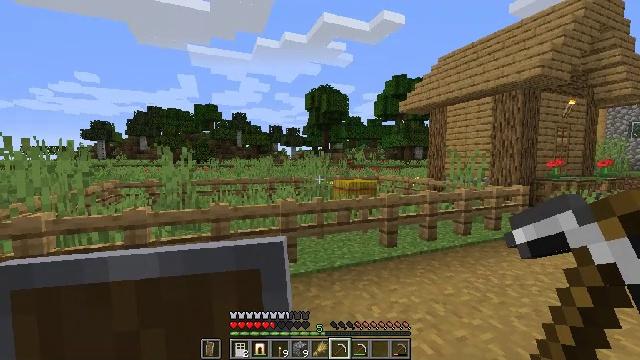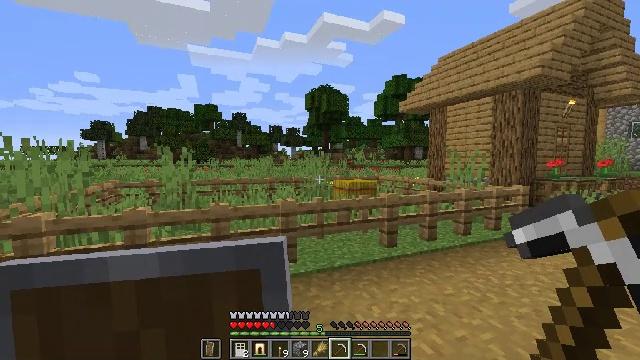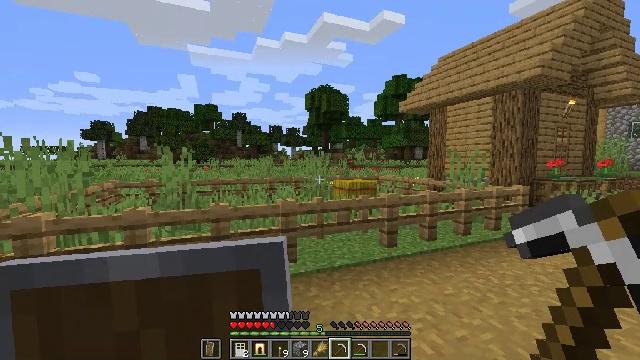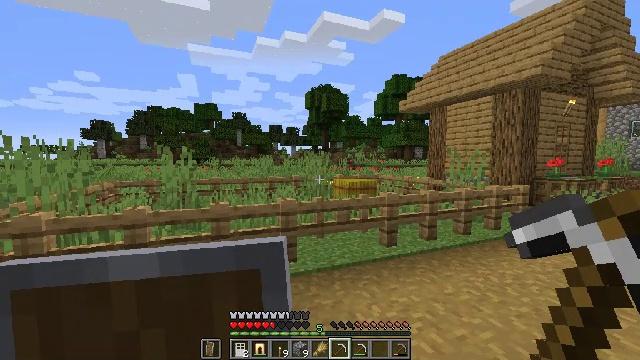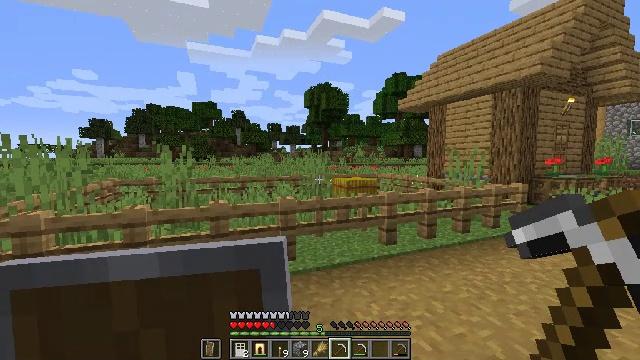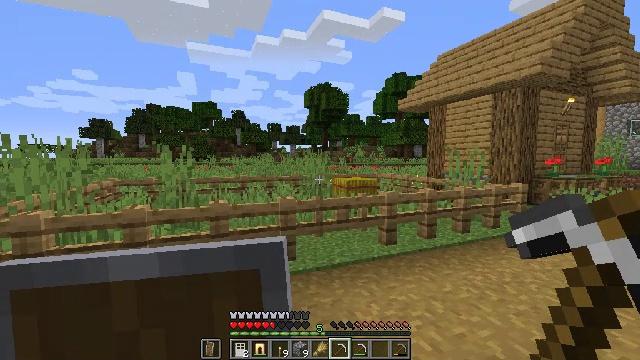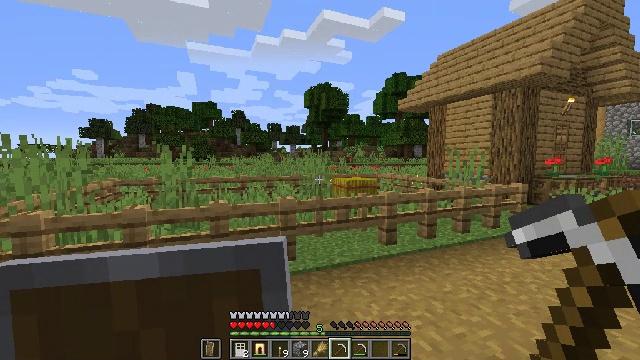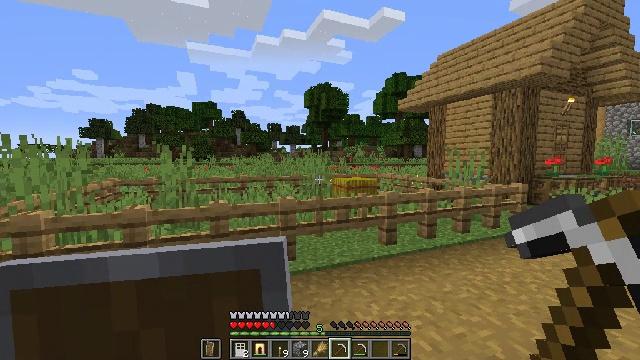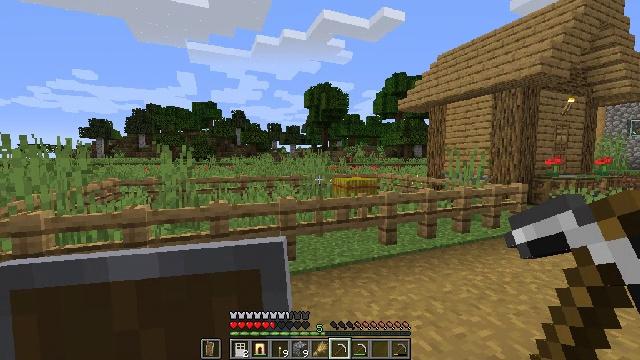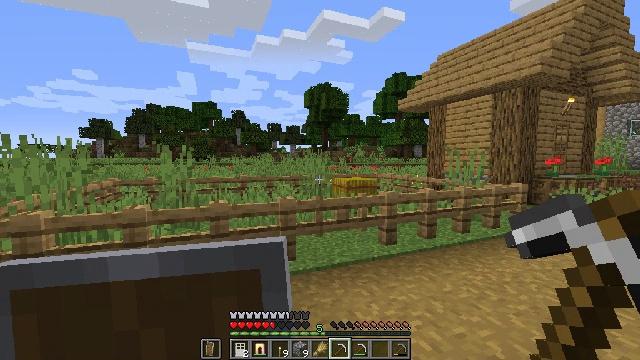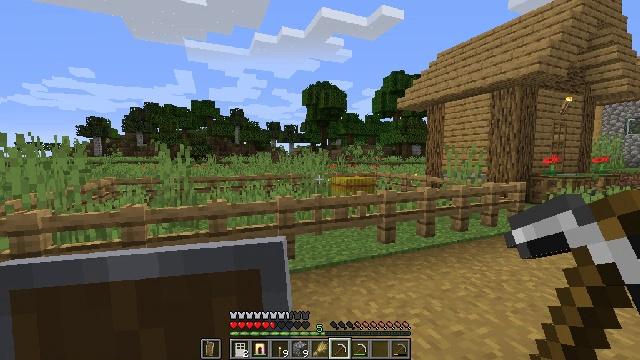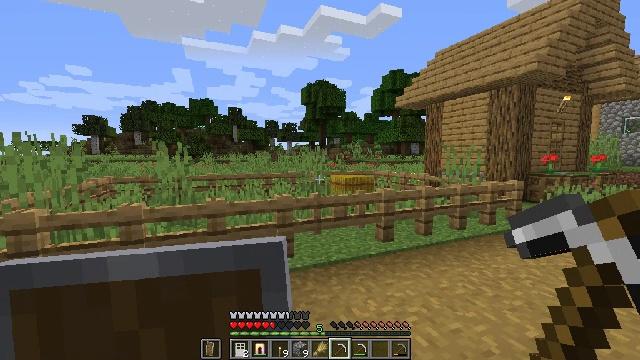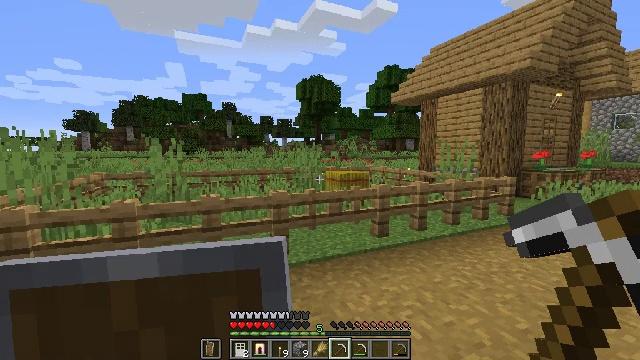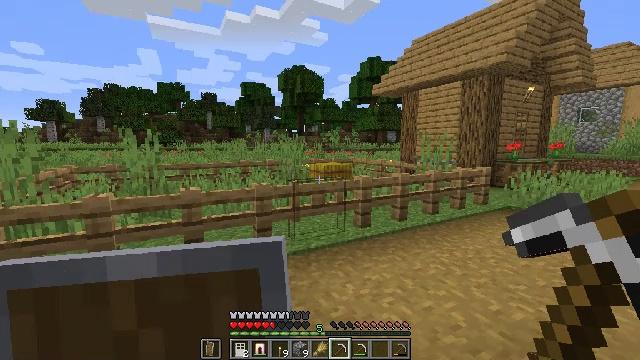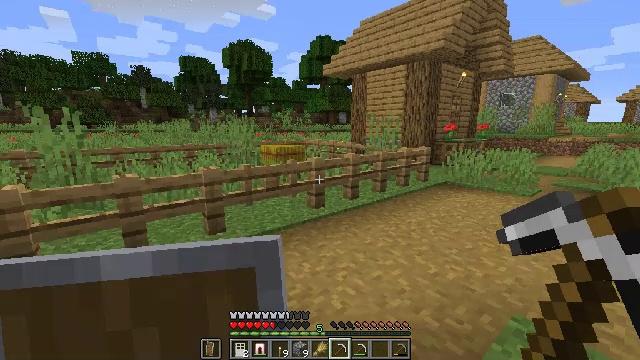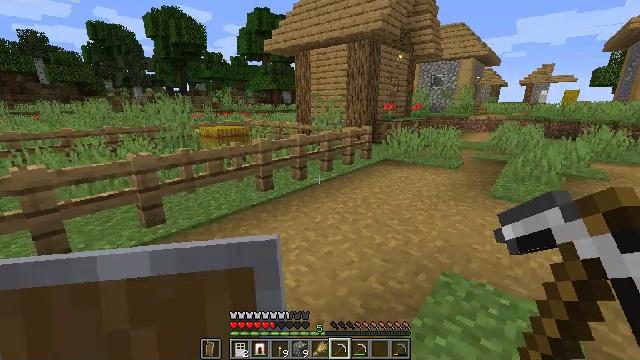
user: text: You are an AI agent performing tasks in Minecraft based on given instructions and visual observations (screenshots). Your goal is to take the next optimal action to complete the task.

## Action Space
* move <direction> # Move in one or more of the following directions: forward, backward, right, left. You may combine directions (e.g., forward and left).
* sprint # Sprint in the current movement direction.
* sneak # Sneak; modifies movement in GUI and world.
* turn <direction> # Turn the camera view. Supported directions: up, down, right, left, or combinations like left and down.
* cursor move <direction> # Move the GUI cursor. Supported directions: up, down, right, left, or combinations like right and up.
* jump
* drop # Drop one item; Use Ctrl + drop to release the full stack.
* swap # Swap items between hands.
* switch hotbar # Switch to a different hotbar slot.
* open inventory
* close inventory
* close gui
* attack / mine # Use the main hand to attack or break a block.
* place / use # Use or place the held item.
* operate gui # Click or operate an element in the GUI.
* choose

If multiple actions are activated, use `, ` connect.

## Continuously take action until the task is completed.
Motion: motion action
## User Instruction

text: Harvest hay blocks from the village.
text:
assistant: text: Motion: no_op
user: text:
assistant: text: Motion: no_op
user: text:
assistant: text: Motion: no_op
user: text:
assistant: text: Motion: no_op
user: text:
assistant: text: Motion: no_op
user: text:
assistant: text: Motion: no_op
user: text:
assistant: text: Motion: no_op
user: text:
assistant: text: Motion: no_op
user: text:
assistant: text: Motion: no_op
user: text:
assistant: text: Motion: no_op
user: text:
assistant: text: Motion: no_op
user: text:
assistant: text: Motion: turn right
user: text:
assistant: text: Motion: turn right and down
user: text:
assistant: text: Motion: turn right and down
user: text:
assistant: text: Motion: turn right and down
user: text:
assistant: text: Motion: move forward, turn right and down
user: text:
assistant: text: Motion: move forward, turn right and down
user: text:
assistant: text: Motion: move forward
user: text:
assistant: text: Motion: move forward
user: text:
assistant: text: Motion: move forward
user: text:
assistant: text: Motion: move forward
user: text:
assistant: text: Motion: move forward
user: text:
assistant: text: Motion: move forward
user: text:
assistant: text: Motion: move forward
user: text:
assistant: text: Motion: move forward
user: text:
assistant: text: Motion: move forward
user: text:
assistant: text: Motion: move forward
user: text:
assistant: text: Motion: move forward
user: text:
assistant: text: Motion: move forward
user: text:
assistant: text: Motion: move forward